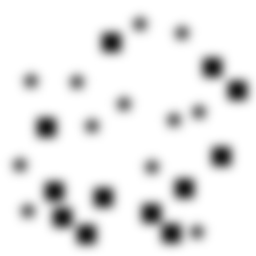
Squares: 12
Triangles: 0
Stars: 12
Total shapes: 24